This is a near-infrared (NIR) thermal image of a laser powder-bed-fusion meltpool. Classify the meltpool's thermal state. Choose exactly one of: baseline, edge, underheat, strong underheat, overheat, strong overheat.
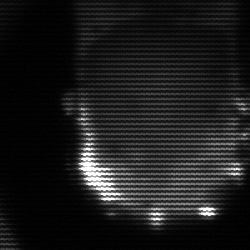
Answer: baseline